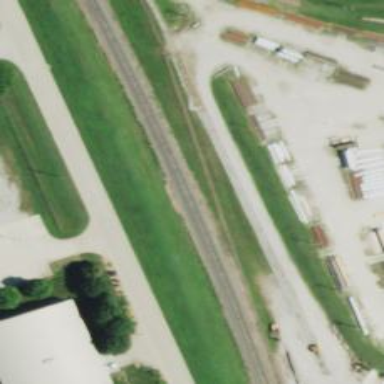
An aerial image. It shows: Railway track.